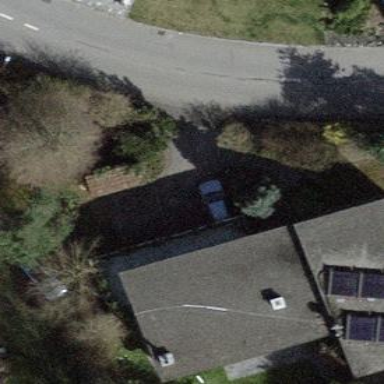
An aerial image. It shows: Residential house.